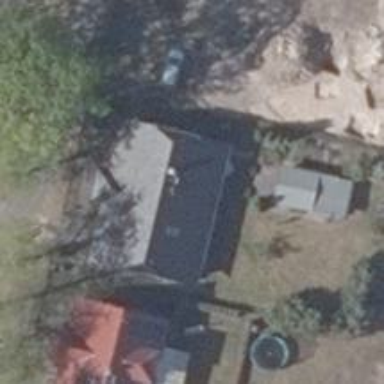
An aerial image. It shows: Building with half-hipped roof.